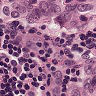
Metastatic tissue present: yes